Field crop: maize
Growth stage: 2
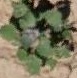
Species: chenopodium